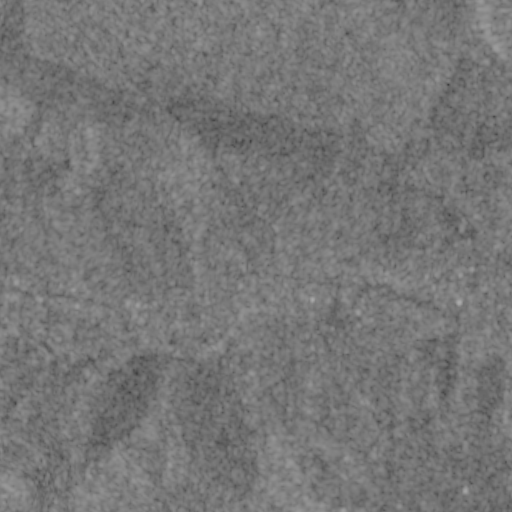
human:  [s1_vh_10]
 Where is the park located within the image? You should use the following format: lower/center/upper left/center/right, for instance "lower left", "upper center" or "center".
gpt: The park is located in the center right of the image.
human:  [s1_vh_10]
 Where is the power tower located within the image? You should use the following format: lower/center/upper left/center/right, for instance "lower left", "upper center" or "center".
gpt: The power tower is located in the upper right of the image.
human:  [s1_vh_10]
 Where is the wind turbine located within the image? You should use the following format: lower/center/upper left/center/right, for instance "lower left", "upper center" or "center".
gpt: The wind turbine is located in the lower right of the image.
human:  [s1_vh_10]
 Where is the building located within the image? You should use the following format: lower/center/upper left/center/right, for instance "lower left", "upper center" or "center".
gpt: There is no building in the image.

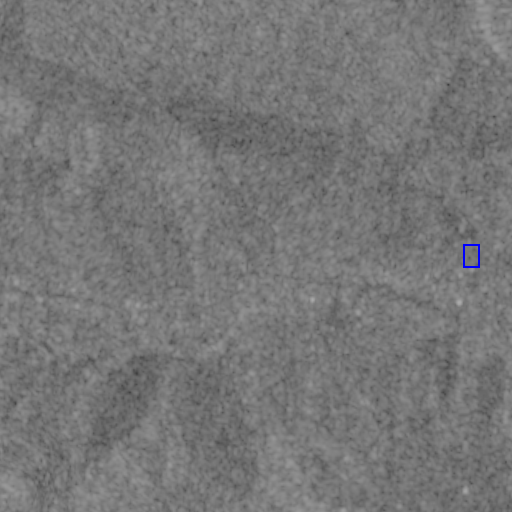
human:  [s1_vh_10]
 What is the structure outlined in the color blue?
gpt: The structure outlined in blue is a park.
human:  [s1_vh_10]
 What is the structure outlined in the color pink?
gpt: There is no pink outline.